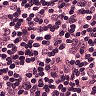
Metastatic tissue present: no